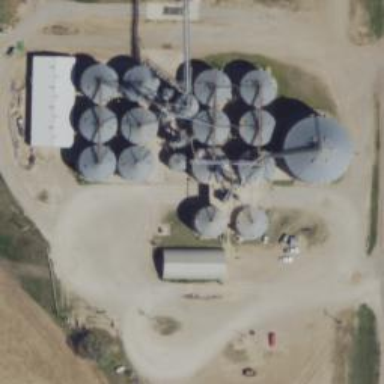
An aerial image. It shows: Silo.